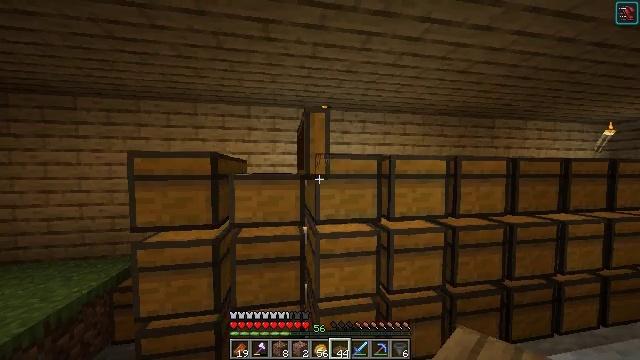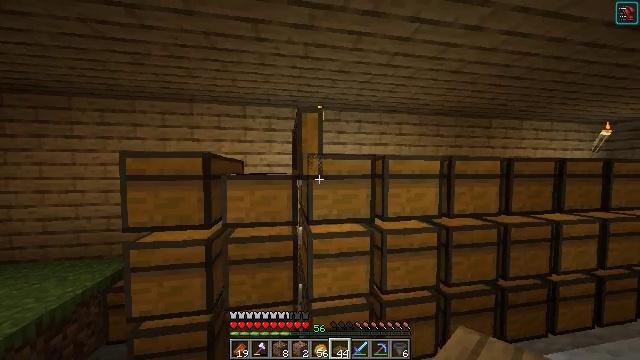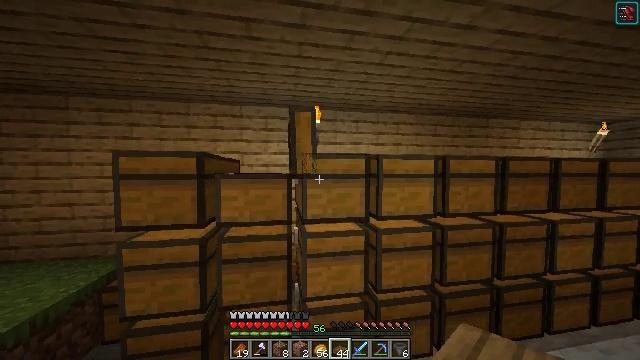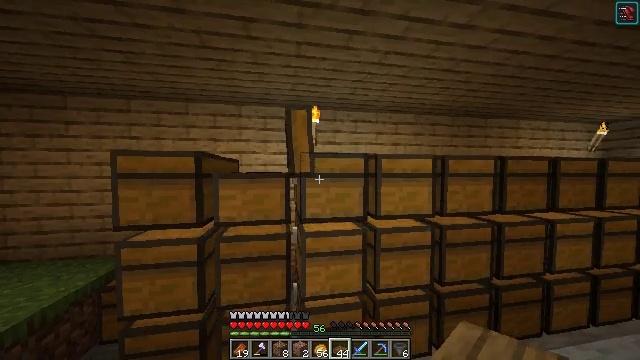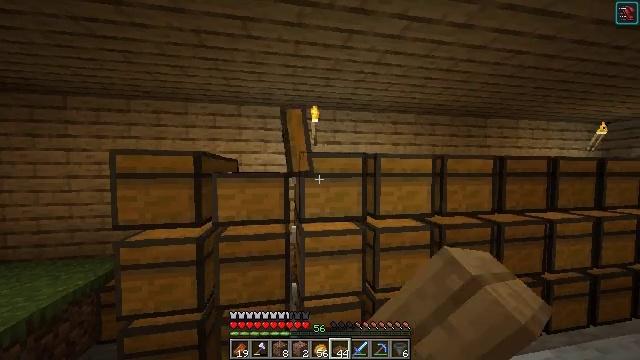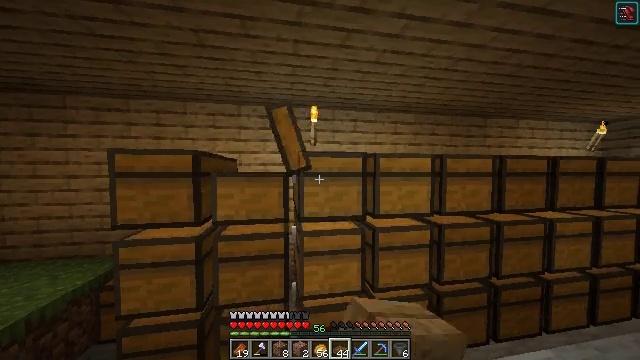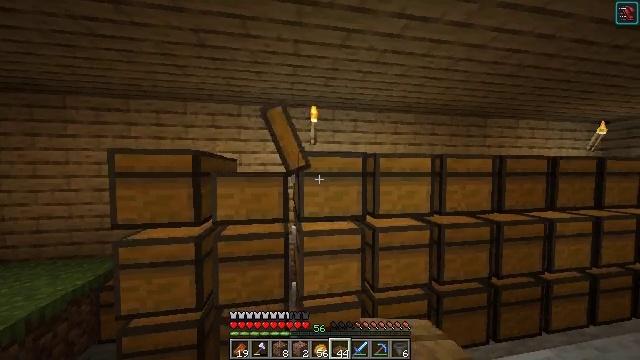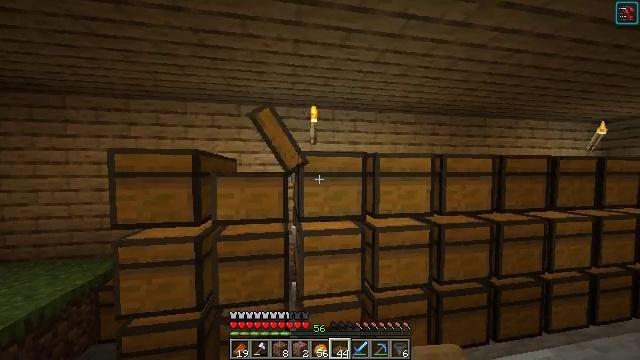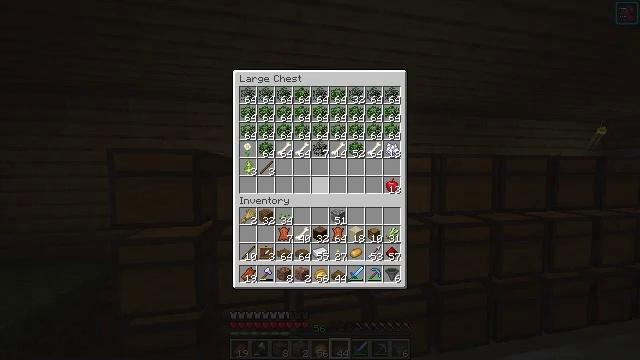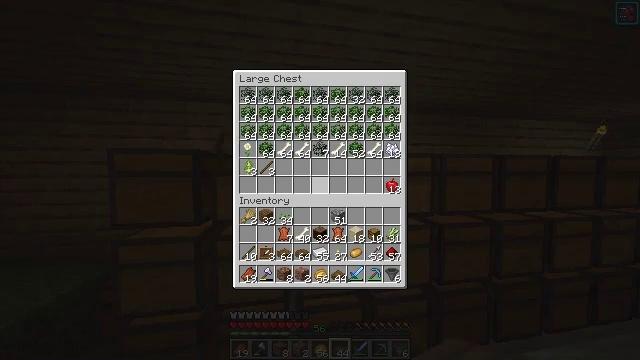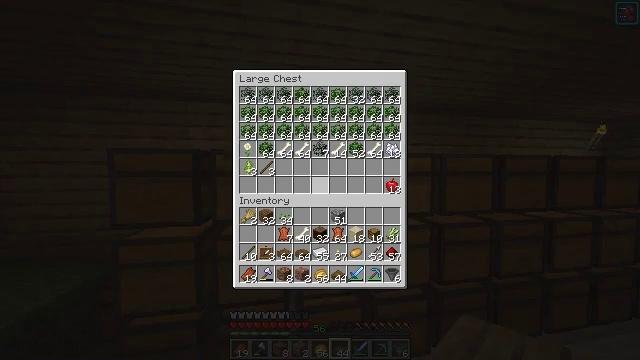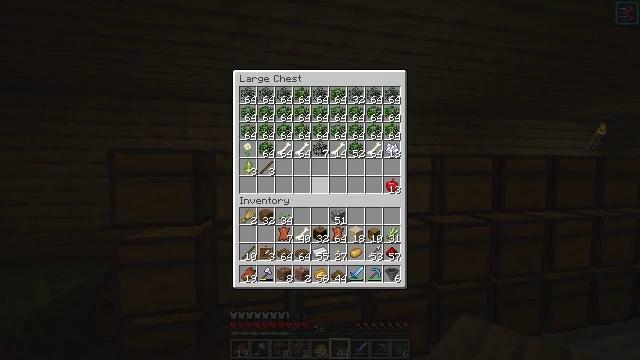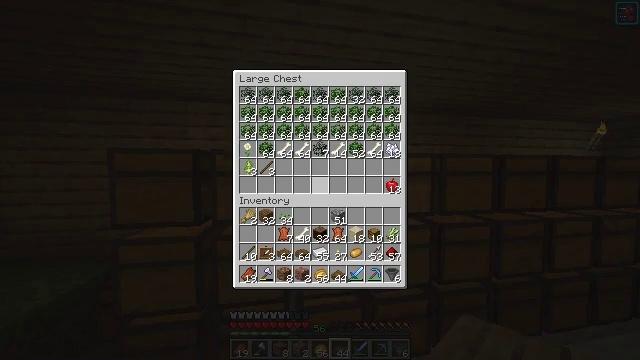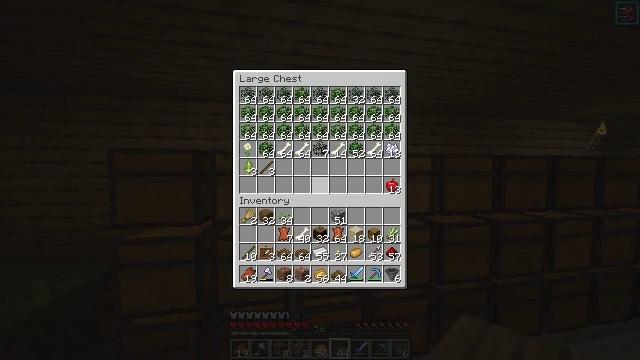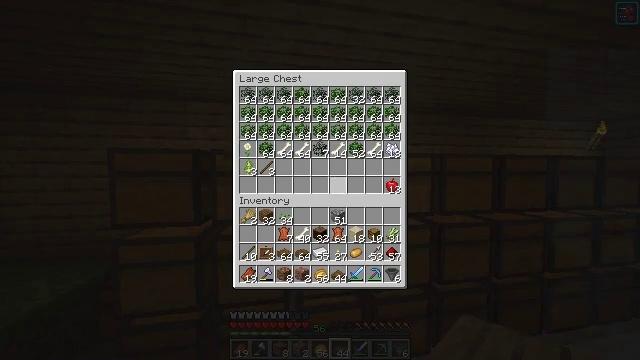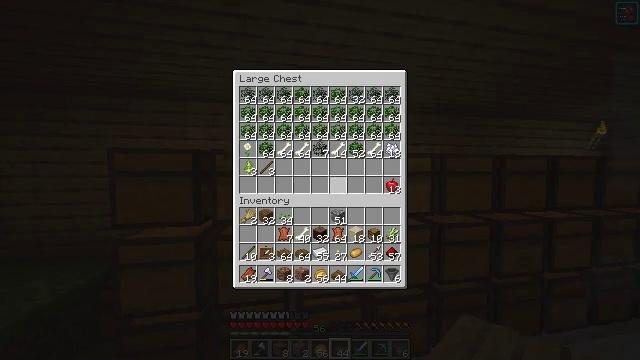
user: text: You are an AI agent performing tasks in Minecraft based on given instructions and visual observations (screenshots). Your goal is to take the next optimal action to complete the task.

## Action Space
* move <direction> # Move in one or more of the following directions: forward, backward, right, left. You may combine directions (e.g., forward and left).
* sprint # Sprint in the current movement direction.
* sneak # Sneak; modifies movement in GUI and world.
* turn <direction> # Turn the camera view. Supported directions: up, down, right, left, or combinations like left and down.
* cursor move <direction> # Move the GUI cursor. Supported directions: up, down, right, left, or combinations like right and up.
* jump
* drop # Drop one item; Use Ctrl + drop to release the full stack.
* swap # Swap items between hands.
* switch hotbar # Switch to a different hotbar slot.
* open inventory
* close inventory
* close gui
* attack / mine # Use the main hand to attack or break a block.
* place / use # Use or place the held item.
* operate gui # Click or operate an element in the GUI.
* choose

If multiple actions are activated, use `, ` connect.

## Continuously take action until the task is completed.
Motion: motion action
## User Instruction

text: Produce an item frame by crafting it with sticks and leather.
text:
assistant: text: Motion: no_op
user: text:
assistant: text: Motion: no_op
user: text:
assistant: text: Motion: use / place
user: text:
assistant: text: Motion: use / place
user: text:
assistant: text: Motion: no_op
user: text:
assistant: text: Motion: no_op
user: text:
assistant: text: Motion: no_op
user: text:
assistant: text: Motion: open gui
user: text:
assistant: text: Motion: no_op
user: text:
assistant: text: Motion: no_op
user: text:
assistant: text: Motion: no_op
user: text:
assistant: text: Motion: no_op
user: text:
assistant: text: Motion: sneak
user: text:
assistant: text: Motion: sneak, cursor move right
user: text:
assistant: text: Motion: sneak
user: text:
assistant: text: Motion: sneak, cursor move left
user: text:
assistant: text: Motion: sneak, cursor move left
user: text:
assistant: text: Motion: sneak, cursor move left
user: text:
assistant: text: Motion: sneak, cursor move left
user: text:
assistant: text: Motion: sneak, cursor move up
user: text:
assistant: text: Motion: sneak
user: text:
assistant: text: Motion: sneak, cursor move right
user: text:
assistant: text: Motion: sneak, choose
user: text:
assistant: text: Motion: sneak, choose
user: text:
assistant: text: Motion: sneak
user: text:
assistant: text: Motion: close gui
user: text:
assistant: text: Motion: open inventory
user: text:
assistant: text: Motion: move right
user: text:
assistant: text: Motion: move right
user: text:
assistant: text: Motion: no_op